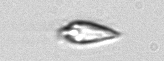
Label: Oxytoxum